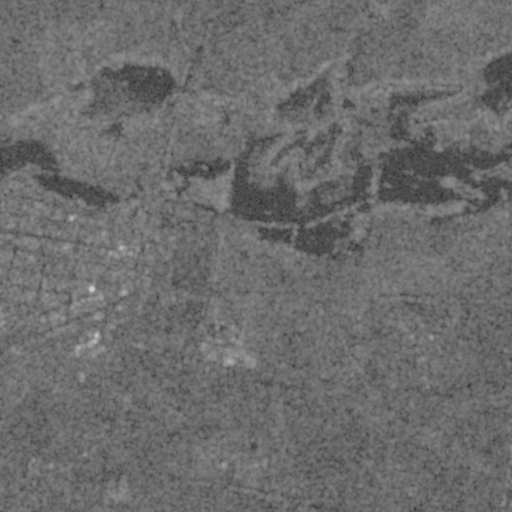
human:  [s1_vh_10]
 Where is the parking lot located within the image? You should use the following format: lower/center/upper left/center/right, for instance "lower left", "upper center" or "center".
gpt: The parking lot is located in the center left of the image.
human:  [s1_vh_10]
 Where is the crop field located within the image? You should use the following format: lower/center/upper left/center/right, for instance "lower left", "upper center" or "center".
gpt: There is no crop field in the image.

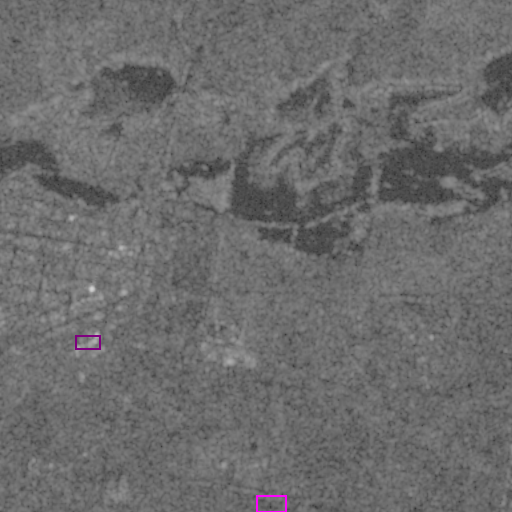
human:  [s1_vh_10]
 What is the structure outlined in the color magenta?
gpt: The structure outlined in magenta is a park.
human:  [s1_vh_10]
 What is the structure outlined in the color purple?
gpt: The structure outlined in purple is a building.
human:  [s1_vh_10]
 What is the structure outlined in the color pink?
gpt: There is no pink outline.